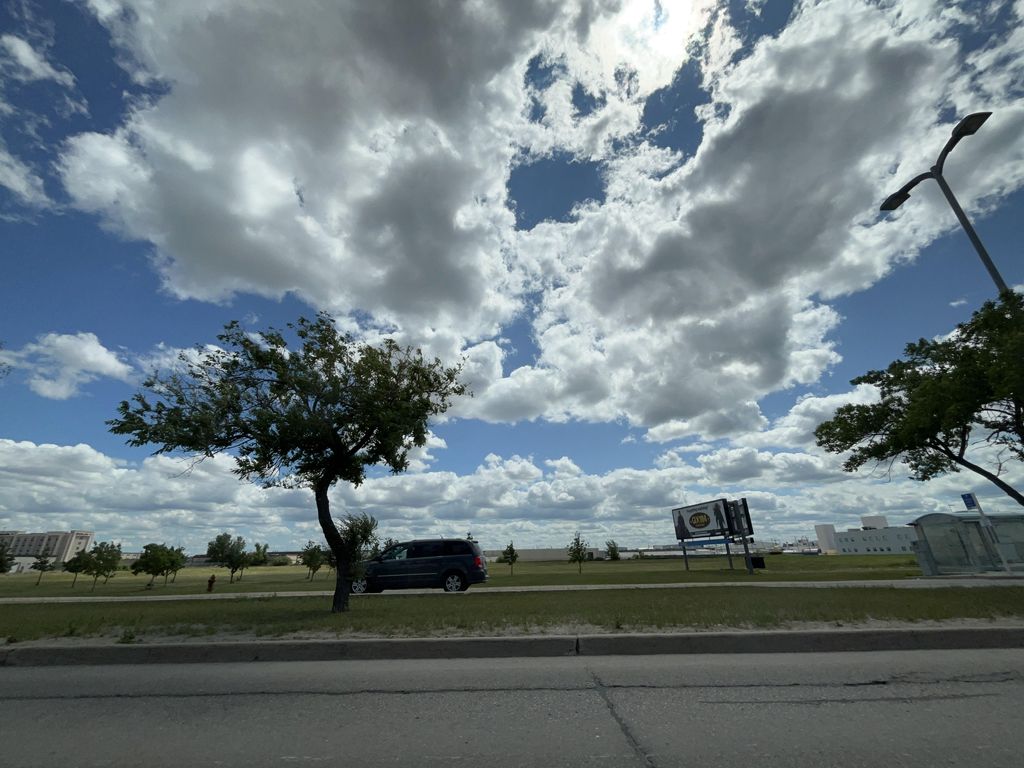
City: winnipeg